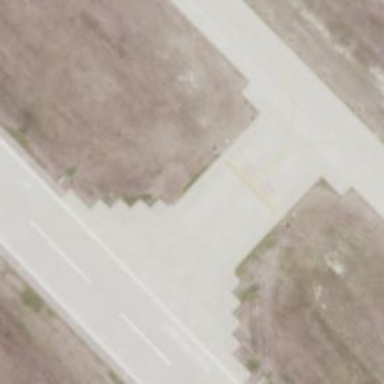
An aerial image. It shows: Image of taxiway at airport.